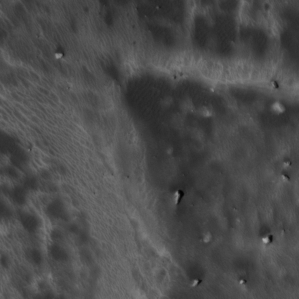
Label: non_frost